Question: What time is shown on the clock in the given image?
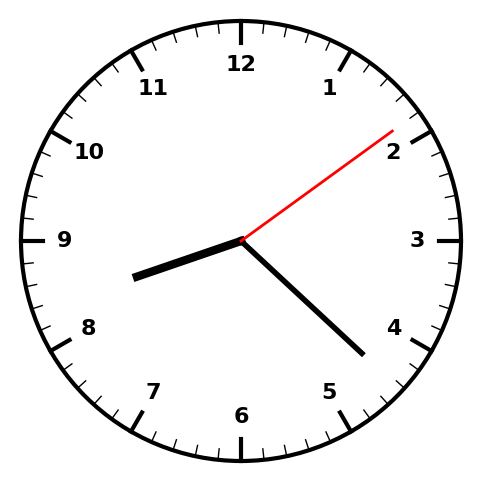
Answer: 08:22:09